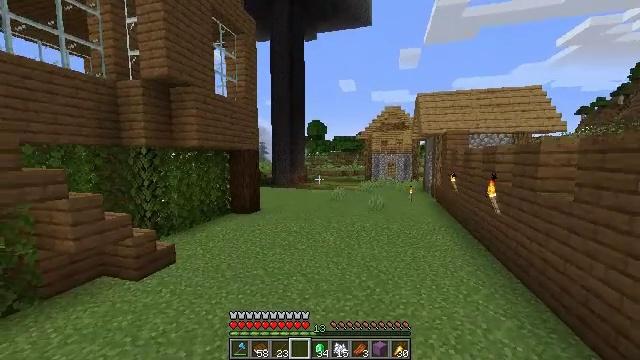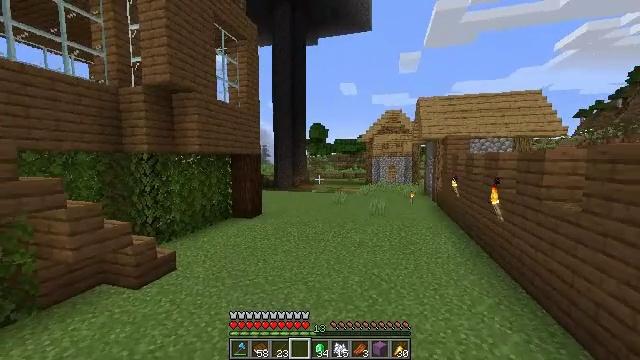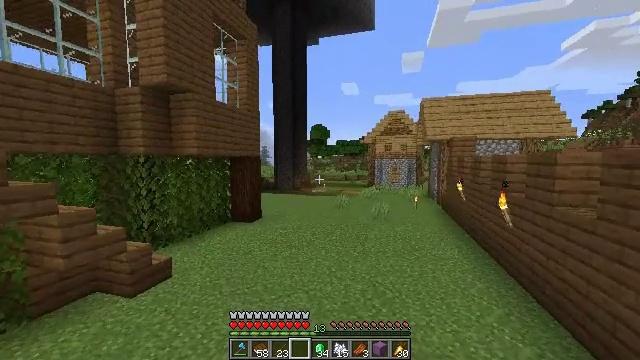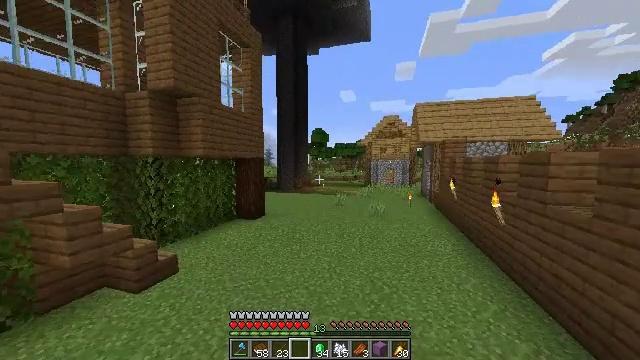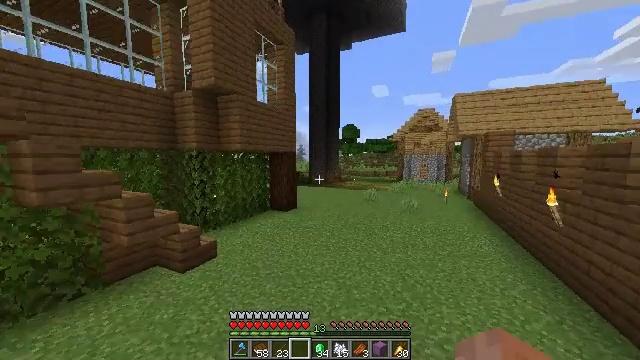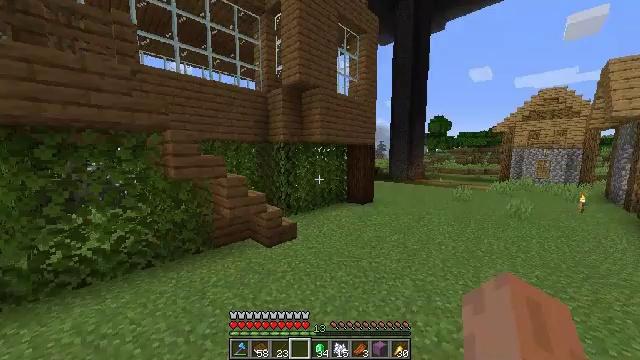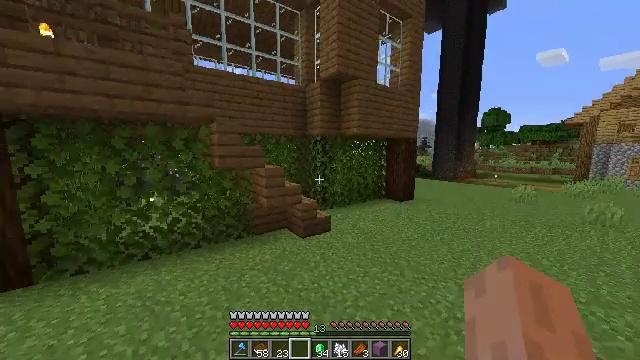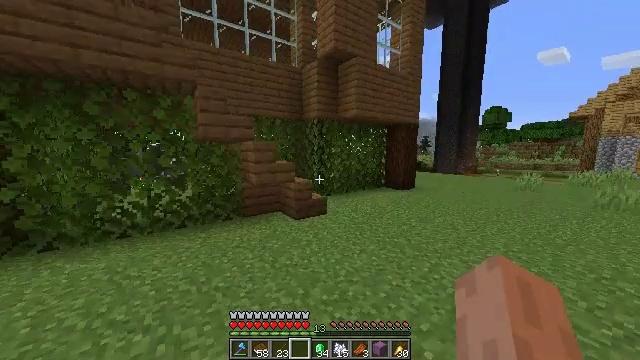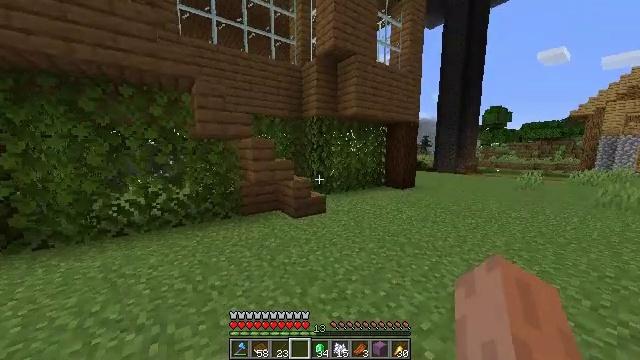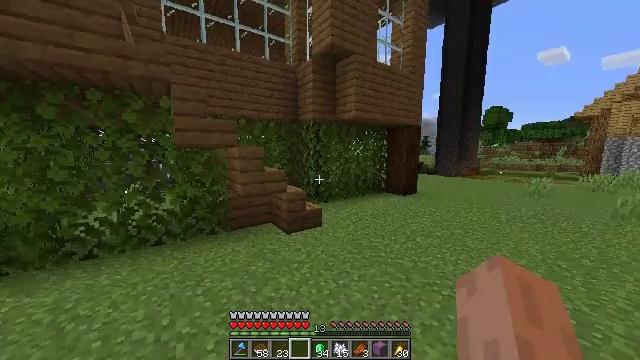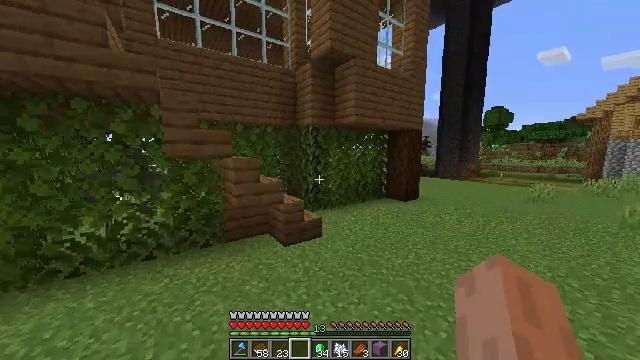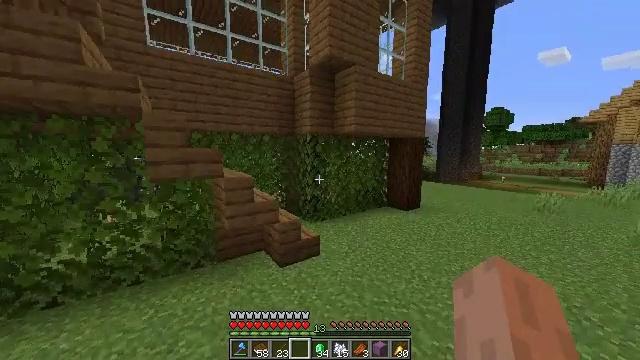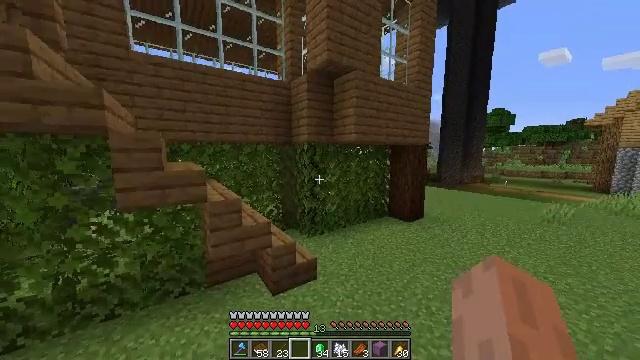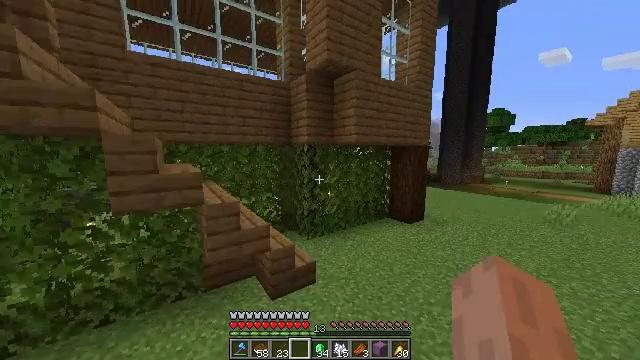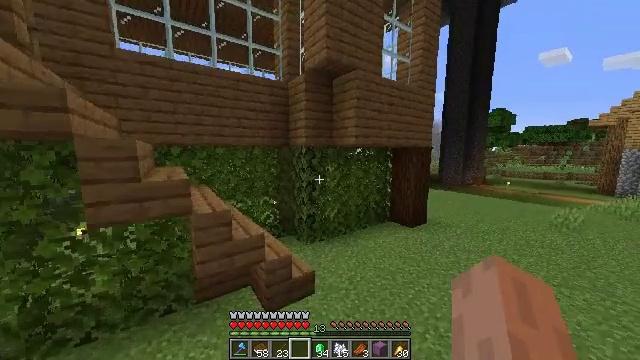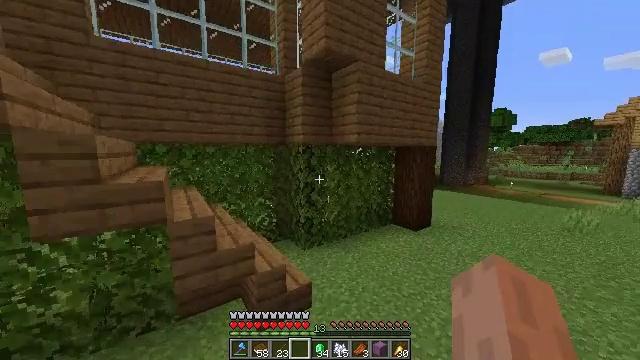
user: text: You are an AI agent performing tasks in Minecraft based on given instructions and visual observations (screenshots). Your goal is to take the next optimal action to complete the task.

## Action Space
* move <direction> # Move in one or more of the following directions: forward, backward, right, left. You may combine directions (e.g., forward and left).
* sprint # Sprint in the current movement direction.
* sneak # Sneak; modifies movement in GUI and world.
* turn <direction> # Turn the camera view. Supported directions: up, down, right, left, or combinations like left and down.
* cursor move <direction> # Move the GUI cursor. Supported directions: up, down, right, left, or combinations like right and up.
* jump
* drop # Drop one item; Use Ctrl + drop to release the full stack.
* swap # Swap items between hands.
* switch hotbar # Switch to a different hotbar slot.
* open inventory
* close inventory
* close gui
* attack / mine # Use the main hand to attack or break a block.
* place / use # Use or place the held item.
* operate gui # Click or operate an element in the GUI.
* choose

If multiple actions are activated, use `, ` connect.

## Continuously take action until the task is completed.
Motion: motion action
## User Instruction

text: Craft a enchanted book with a book and levels.
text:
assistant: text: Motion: move forward, sprint, jump
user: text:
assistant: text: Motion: move forward, sprint, jump
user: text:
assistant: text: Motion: move forward, sprint, jump
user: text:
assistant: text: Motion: move forward, sprint, turn left and down, jump
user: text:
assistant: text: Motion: move forward, sprint, turn left and down, jump
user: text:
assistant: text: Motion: move forward, sprint, turn left, jump
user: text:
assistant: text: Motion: move forward, sprint, jump
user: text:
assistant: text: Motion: move forward, sprint, jump
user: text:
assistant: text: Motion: move forward, sprint, jump
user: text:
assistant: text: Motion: move forward, sprint, jump
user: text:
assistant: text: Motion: move forward, sprint, jump
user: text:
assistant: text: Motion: move forward, sprint, jump
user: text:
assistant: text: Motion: move forward, sprint, jump
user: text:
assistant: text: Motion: move forward, sprint, jump
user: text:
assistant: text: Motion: move forward, sprint, jump
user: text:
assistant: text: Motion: move forward, sprint, jump
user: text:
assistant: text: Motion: move forward, sprint, jump
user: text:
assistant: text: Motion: move forward, sprint, jump
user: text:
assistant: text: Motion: move forward, sprint, jump
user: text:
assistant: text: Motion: move forward, sprint, turn left and down, jump
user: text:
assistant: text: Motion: move forward, sprint, turn left, jump
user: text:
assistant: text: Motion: move forward, sprint, turn left, jump
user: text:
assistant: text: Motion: move forward, sprint, turn left and up, jump
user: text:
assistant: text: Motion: move forward, sprint, turn left and up, jump
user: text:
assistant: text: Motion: move forward, sprint, turn left, jump
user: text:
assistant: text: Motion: move forward, sprint, jump
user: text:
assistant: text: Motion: move forward, sprint, turn left and up, jump
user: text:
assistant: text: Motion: move forward, sprint, turn left and up, jump
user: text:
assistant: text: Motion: move forward, sprint, turn left and up, jump
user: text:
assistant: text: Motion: move forward, sprint, turn left and up, jump